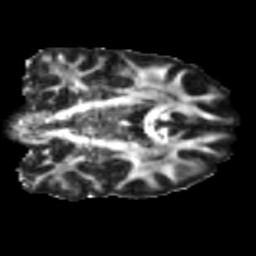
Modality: FA
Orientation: coronal
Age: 46
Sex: male
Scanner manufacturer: siemens
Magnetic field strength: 3 T
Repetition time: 5 s
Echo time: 0.092 s